Question: I am working on simple app, similar to Instagram, Facebook app or G+ app. I want to make board with other users posts. The posts on board will be displayed in bocks, simular to Facebook:

How should i create such blocks, that i can fill with downloaded data and add up to the board, modify them or remove them from board while user is still in board activity? Is there any class that i could use?
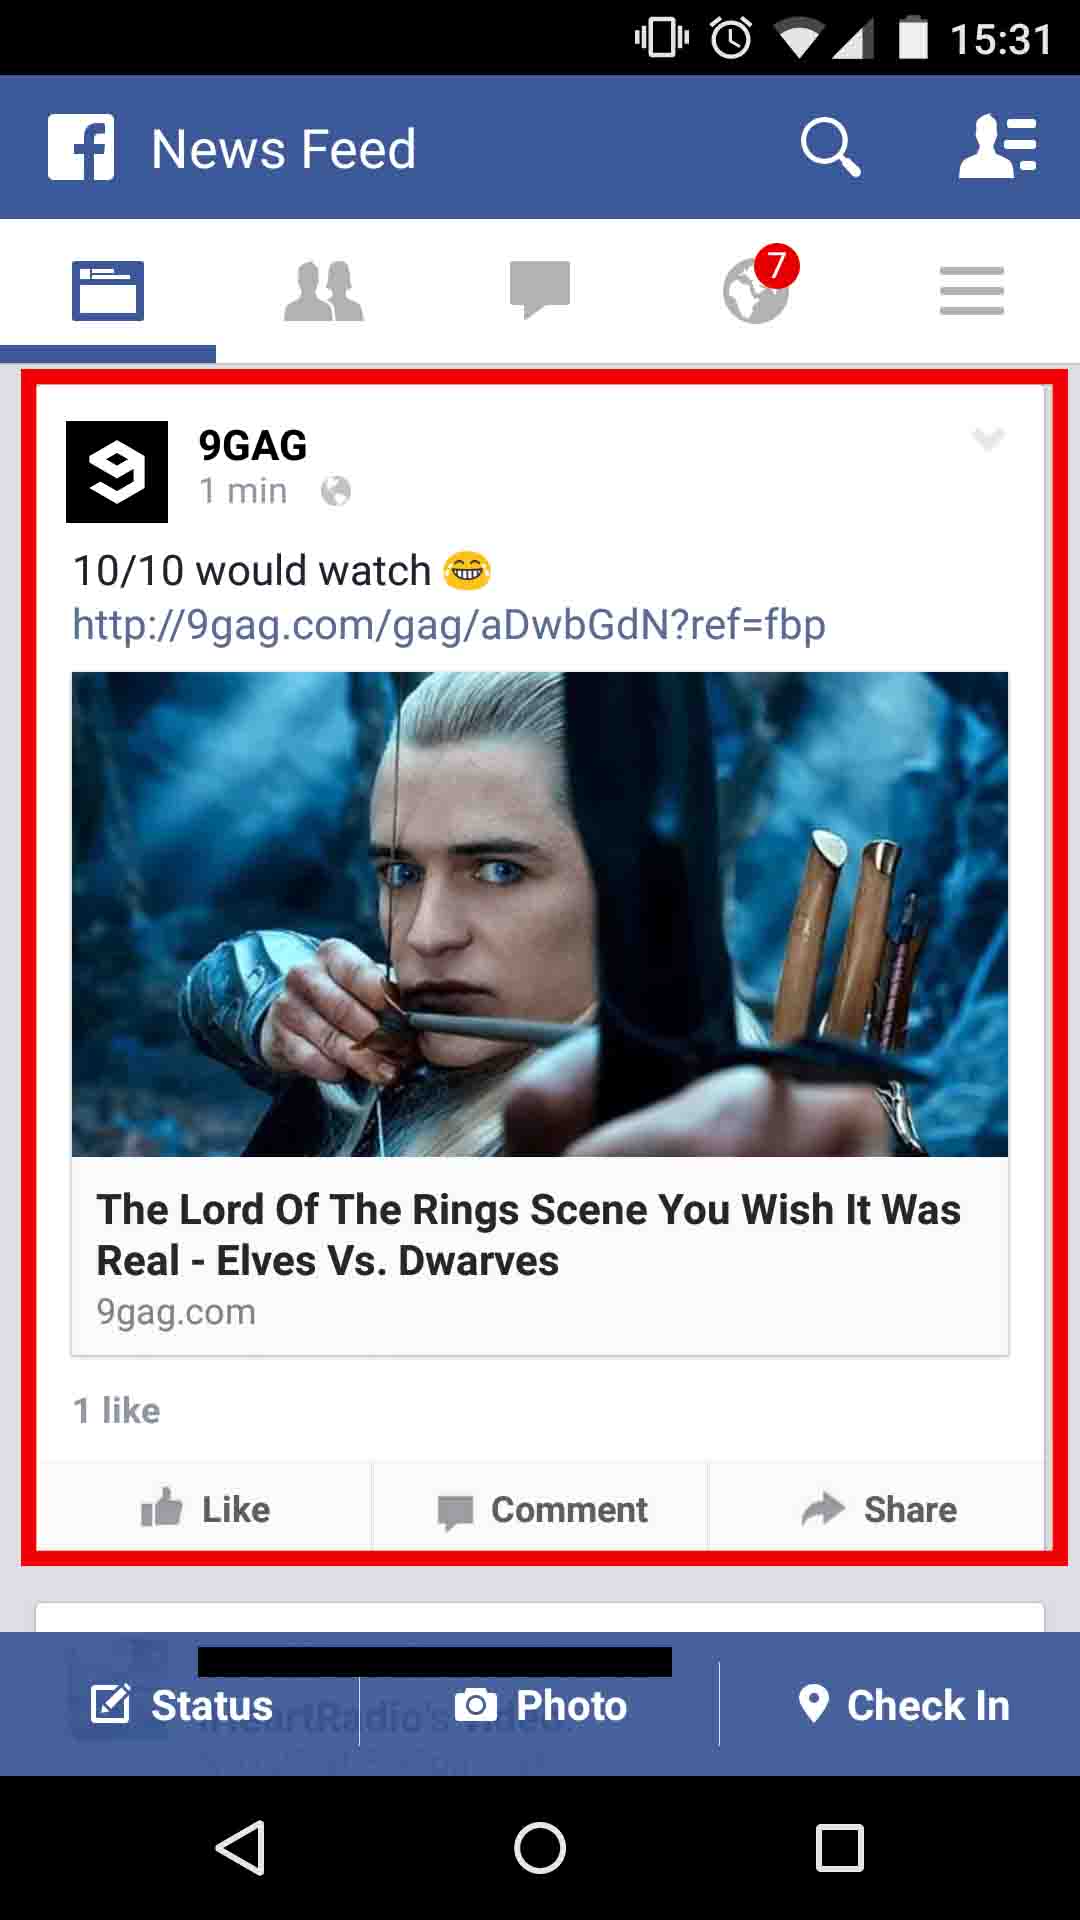
Answer: You should probably look at <URL>.
It lets you maintain a list of objects and build views from visible ones, add more dynamically etc.
As for the actual block.. Depends on how you want to display them. I hope you know about View types such as LinearLayout etc, if not you should probably read some basic guide for android programming before you begin.